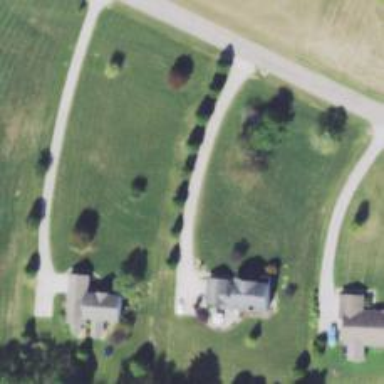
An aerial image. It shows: Driveway.